Interaction volume radius: 5 \u00c5
Interaction volume height: 10 \u00c5
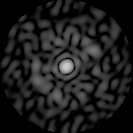
Disorder parameter: 0.8169